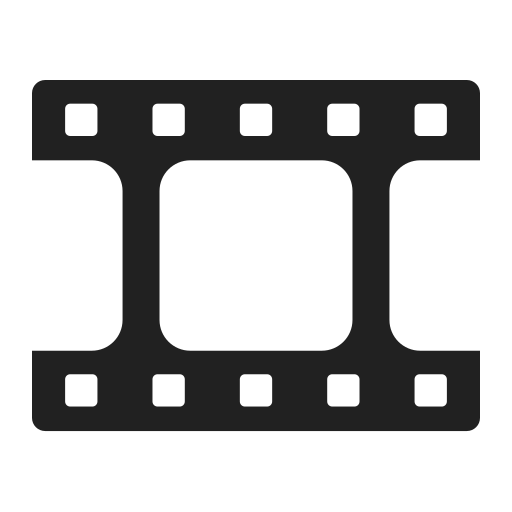
film frames high contrast